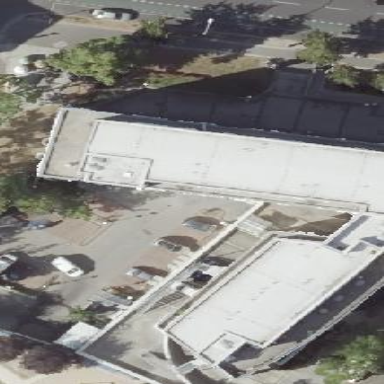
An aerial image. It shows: Part of building.